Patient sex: M
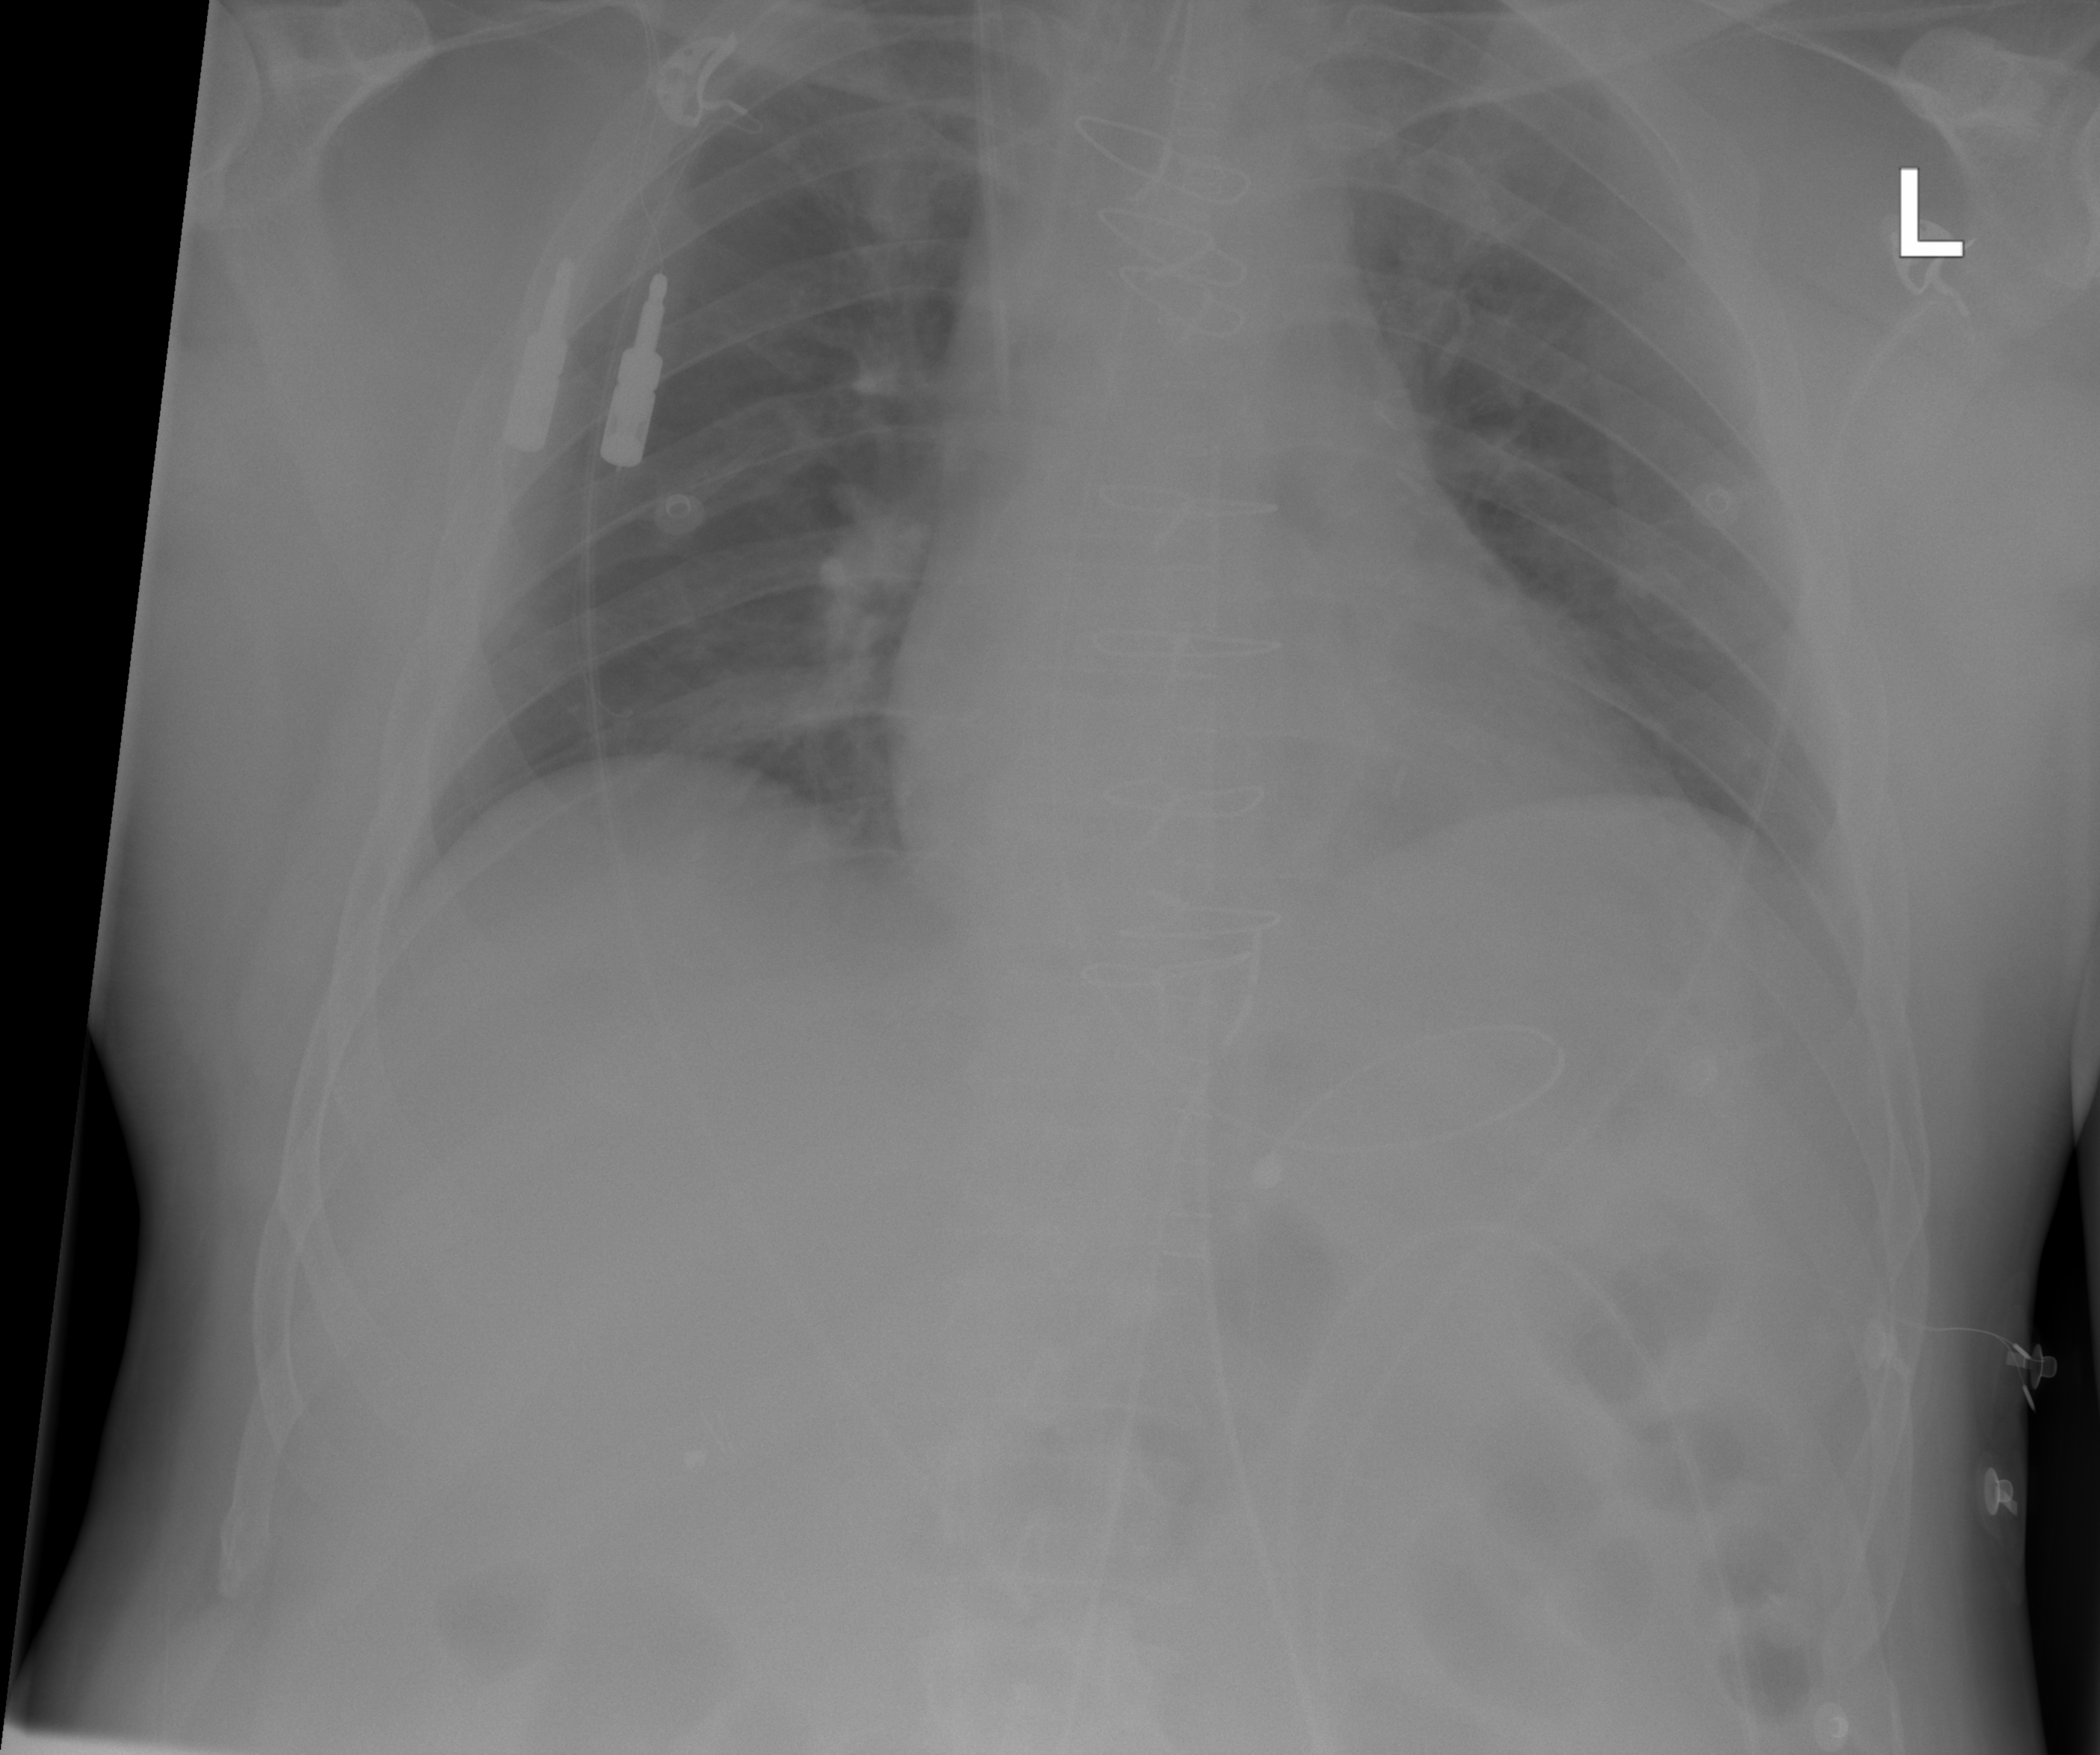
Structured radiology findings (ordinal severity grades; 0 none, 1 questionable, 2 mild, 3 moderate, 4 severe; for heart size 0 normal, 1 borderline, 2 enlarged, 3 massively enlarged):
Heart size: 0
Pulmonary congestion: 0
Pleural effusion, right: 0
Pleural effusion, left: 2
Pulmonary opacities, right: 0
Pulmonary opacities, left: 0
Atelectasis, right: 0
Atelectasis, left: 2